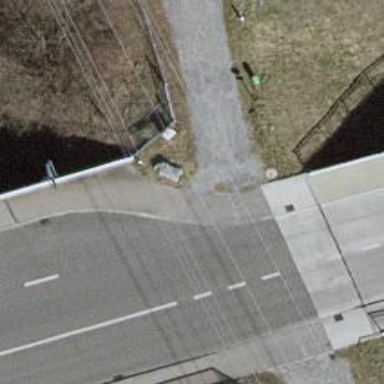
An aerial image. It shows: Asphalt cycleway.